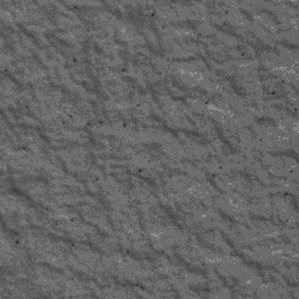
Label: frost